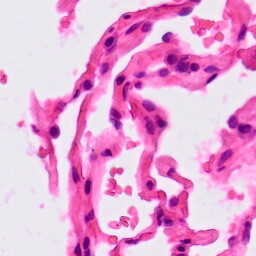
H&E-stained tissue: Lung